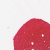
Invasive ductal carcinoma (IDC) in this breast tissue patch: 0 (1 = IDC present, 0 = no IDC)